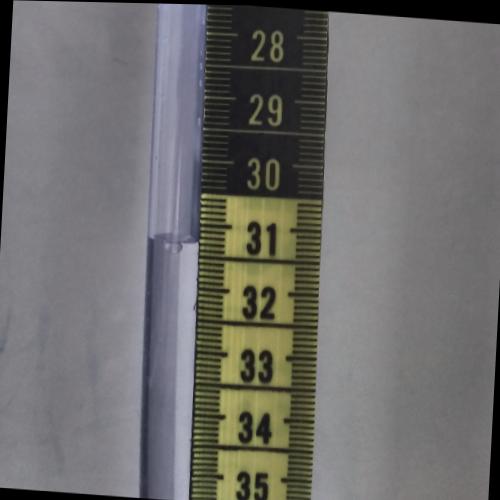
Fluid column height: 31.3 cm